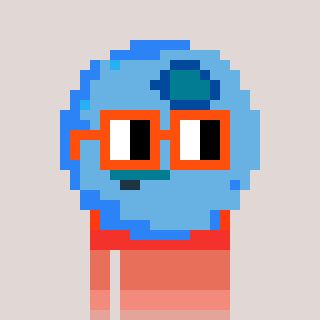
a pixel art character with square orange glasses, a blueberry-shaped head and a bege-colored body on a warm background